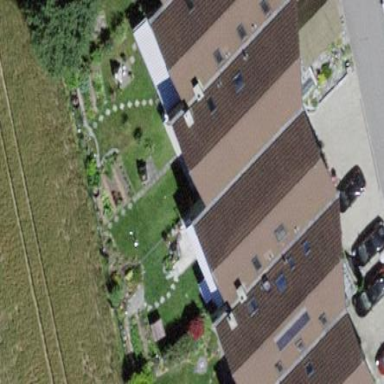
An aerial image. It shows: Simple house.